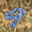
Label: 9